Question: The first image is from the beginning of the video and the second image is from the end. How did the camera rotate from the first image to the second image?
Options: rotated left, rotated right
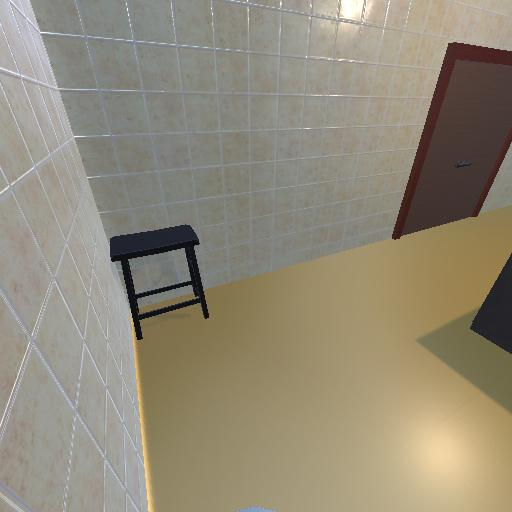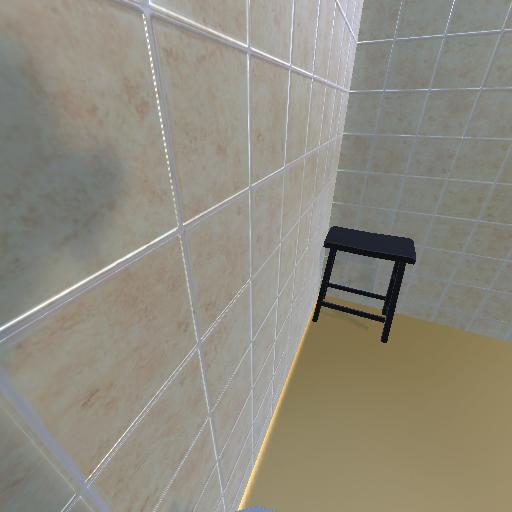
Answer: rotated left